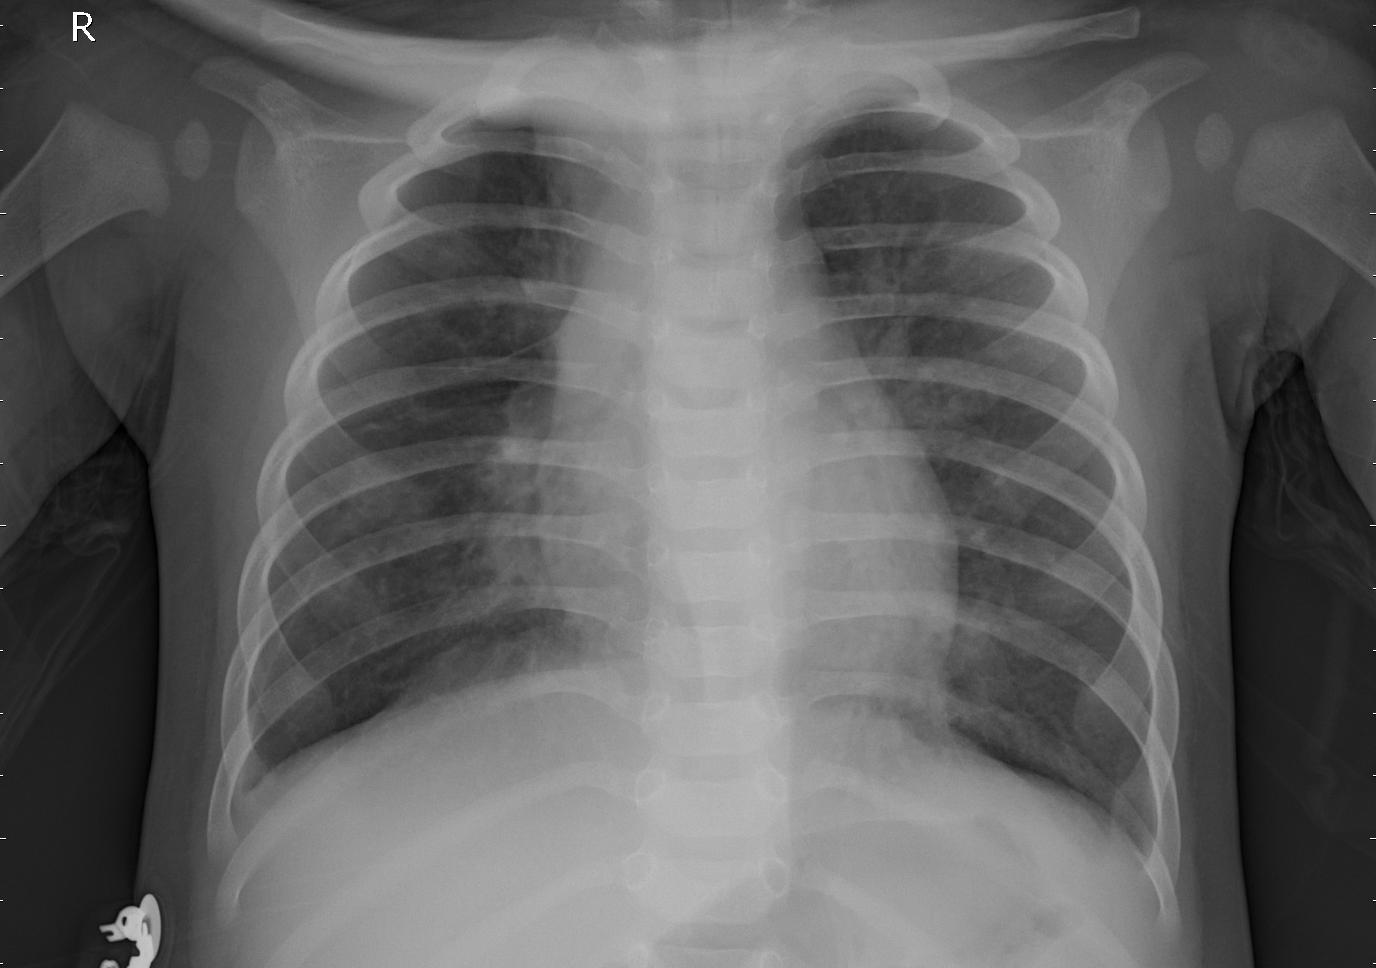
Diagnosis: PNEUMONIA